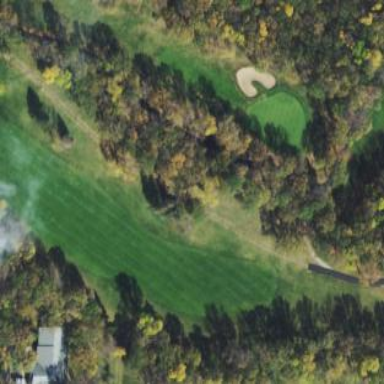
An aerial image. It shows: Golf rough area.